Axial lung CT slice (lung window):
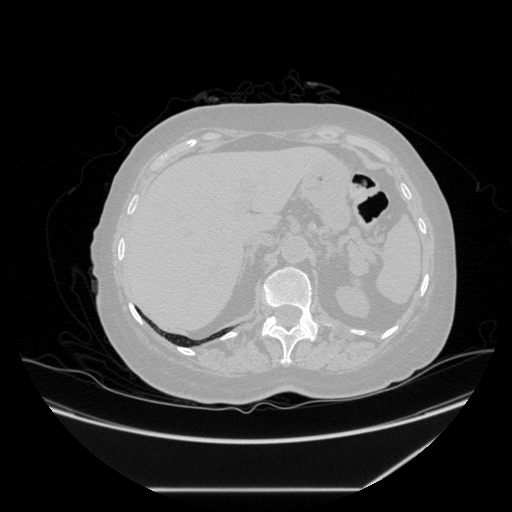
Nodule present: no